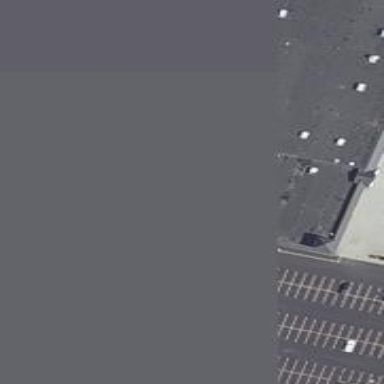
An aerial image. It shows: Cinema.